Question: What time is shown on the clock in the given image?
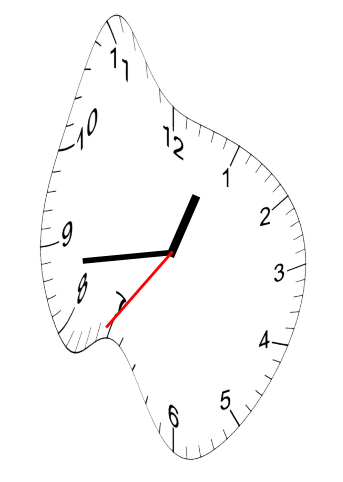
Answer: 12:43:36